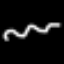
Label: squiggle